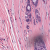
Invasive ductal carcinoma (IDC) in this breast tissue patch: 1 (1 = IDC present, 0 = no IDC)